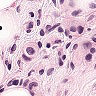
Metastatic tissue present: yes